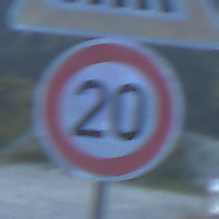
Verkehrszeichen: Geschwindigkeit20
Zusatzzeichen oben: FussgaengerueberwegLinks
Umgebung: Outdoor, RoadRail
Tageszeit: SunriseSunset
Wetter: Clear
Licht: Natural
Jahreszeit: NotSpecified
Kontrast: LowContrast